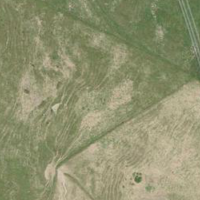
EUNIS habitat code: 25
Species observed at this site:
Cardamine pratensis